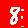
Digit: 8